Question: I'm creating a CSS button and it is working ALMOST perfectly. The problem is that when the button is larger than its allotted space, its end drops off to the next line. It also extends the page width to fit it properly, but then the end is on the next line >=(. Extending the page is perfectly fine, but the button should be whole.
Here is my example page...
<URL>
It uses two tables and the button needs to also be in a table.
My current css uses float: left to push the images together as you can see by viewing the source. I'm hoping that it doesn't all need to be completely redone without float but I am willing to do so if that's the only answer.
The image I'm using is this:

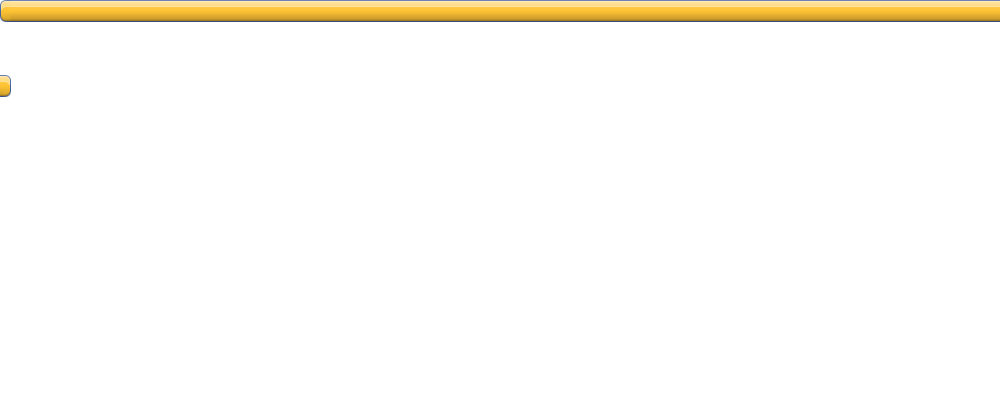
Answer: You don't have to completely redo it. Just a couple of small changes. Live example: <URL>
'''
.buttonLarge {
height:22px;
margin: 0 22px 0 12px; /* add this */
}
.primaryLargeButtonEnd {
width: 12px;
height:12px;
padding: 0px 0px 0px 5px;
display: inline-block; /* add this instead of float:left */
background: transparent url('./composite__V153767378_.png') no-repeat left -75px;
}
'''